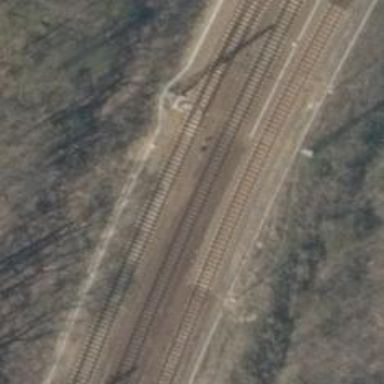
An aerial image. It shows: Railway signal.